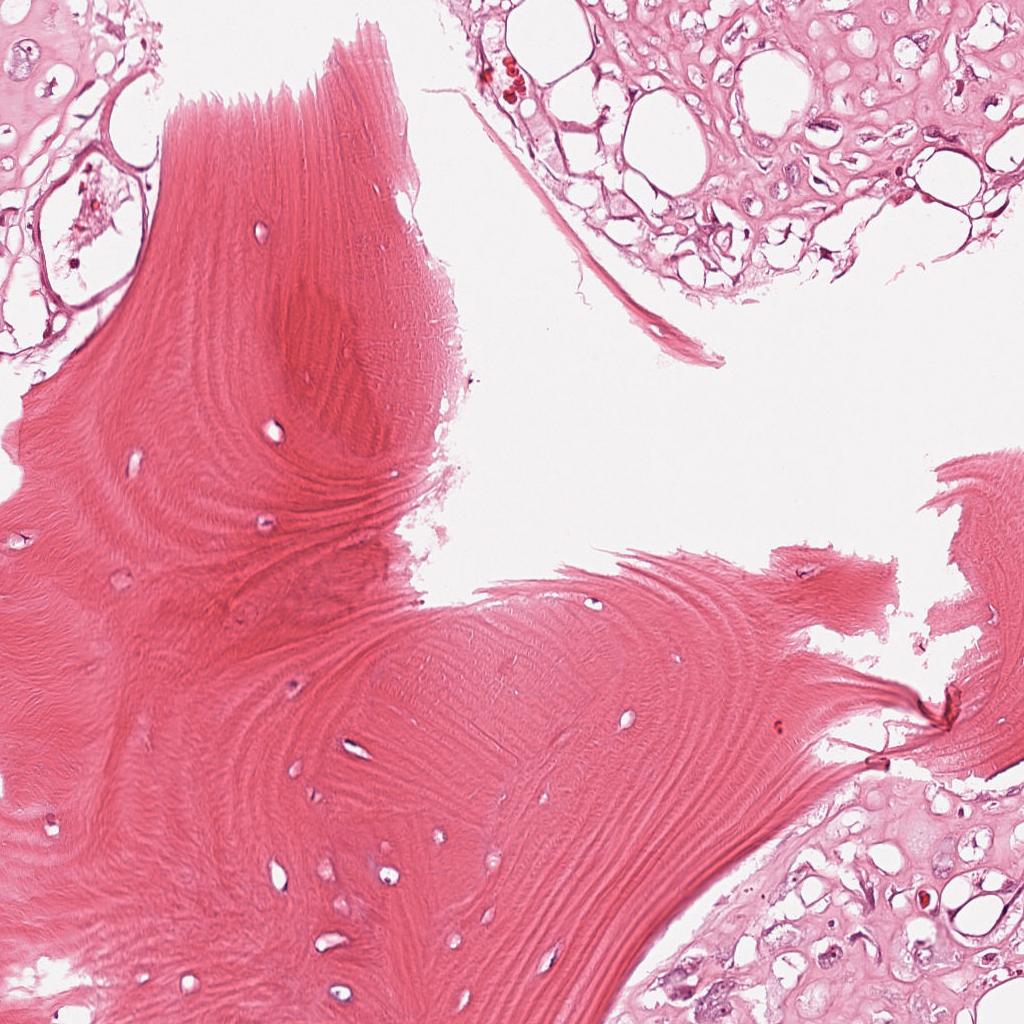
Label: Viable